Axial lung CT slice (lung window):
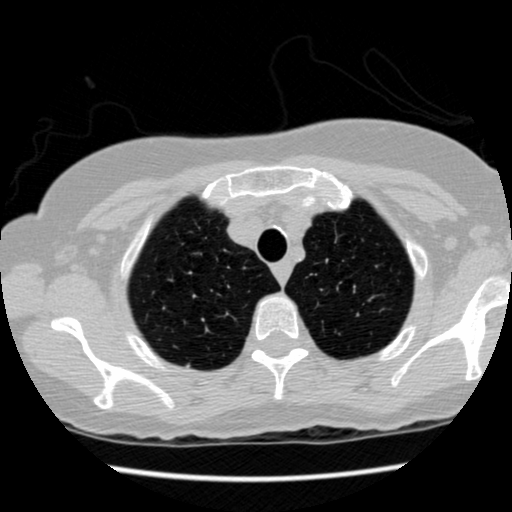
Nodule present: no